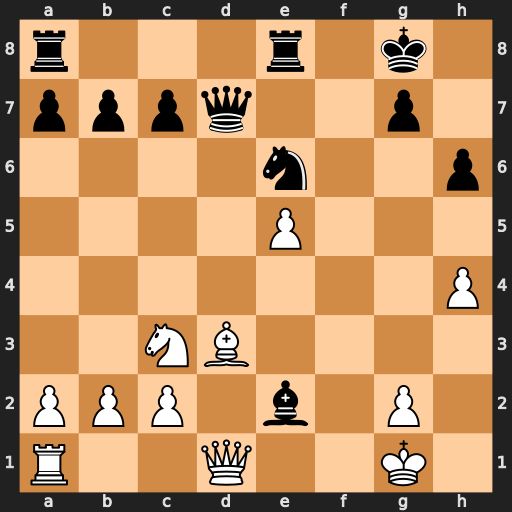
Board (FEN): r3r1k1/pppq2p1/4n2p/4P3/7P/2NB4/PPP1b1P1/R2Q2K1
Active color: w
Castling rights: -
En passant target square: -
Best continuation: Bh7+ Kxh7 Qxd7